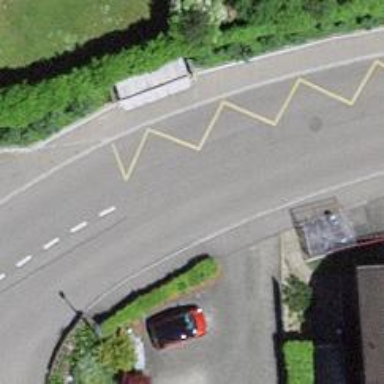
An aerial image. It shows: Bus stop with designated public transport stop position.